Aerial crown-view tile of a tropical tree (Barro Colorado Island, Panama), acquired 20240716:
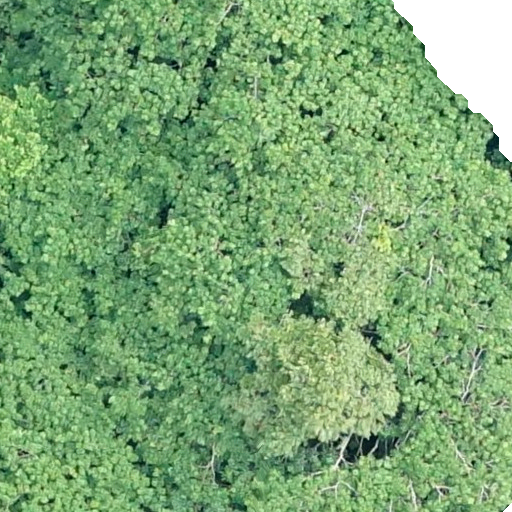
Species: Hura crepitans
GBIF accepted scientific name: Hura crepitans
Crown area: 534.819 m²